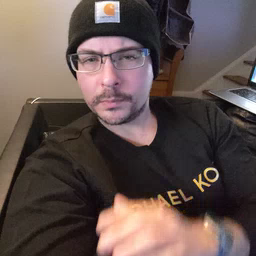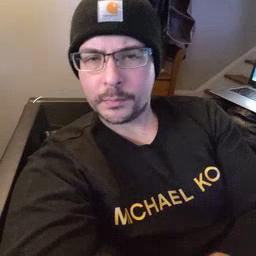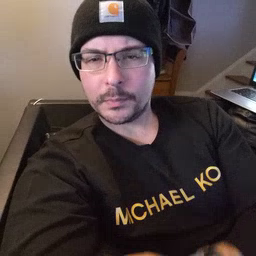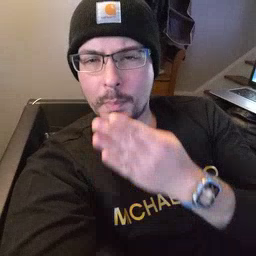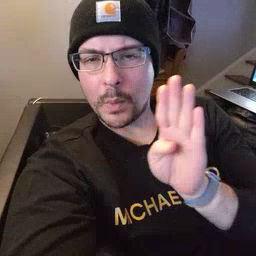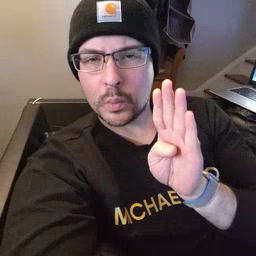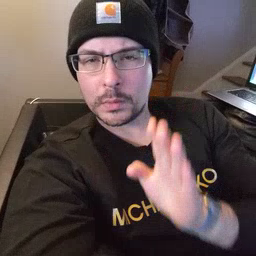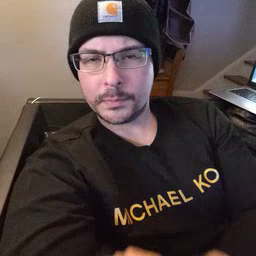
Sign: blue